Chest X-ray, AP view. Patient: 52 years old, sex F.
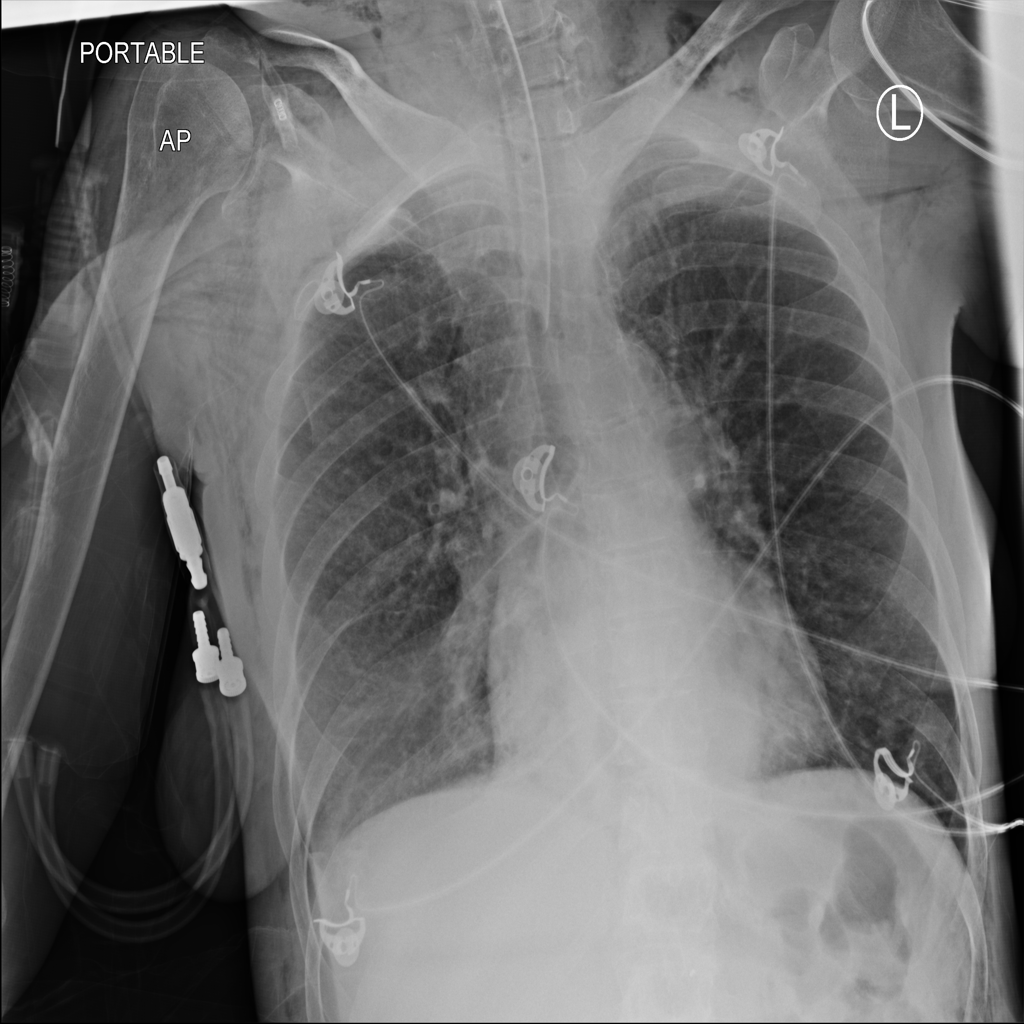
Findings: Emphysema, Pleural_Thickening